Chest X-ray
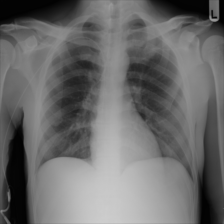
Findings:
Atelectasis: negative
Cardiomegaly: negative
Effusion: negative
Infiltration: negative
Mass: negative
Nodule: negative
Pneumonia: negative
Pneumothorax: negative
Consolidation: negative
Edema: negative
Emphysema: negative
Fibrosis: negative
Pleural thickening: negative
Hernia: negative